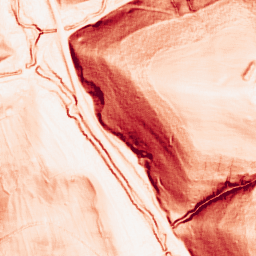
Category: morphological
Decomposition family: morphological_square
Decomposition parameters: operation: gradient
size: 3
Upsampling method: edge_directed
Upsampling parameters: scale: 2
Upsampling scale: 2